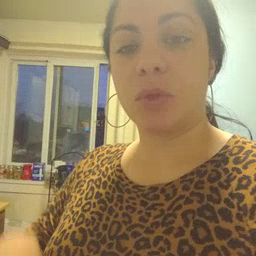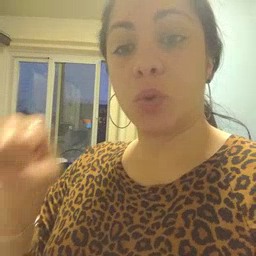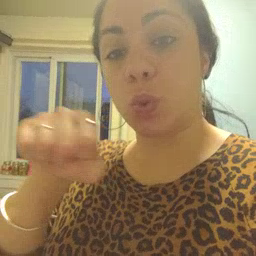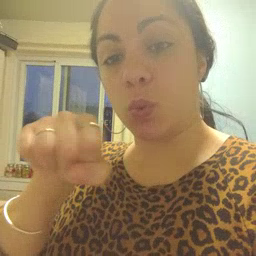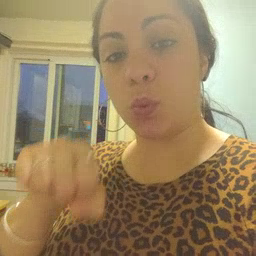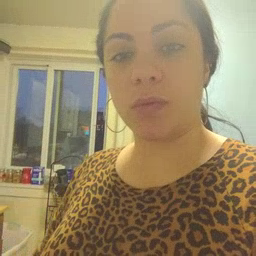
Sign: shoe